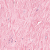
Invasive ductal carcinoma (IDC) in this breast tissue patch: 0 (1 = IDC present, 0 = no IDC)